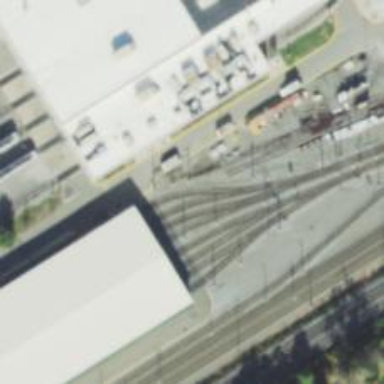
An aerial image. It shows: Light rail service yard with electrified contact lines.